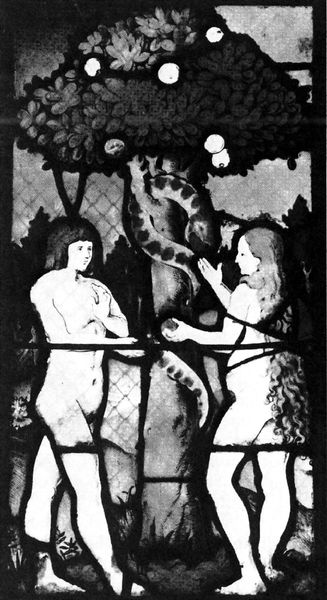
Titel: Sündenfall
Standort: Schwäbisch Hall, St. Michael (EU - D - BW)
Schlagwörter: baum, blätter, dunkel, hand, laub, nackt, weiß, bäume, menschen, fenster, frisur, grau, haar, schwarz, obst, zaun, arm, bibel, baumstamm, haare, paar, locken, früchte, beine, apfel, äpfel, füße, zwei, fels, seitenansicht, nabel, baumkrone, foto, adam, eva, paradies, schwarz-weiß, schlange, gefleckt, glasmalerei, sündenfall, hochkant, apfelbaum, baum der erkenntnis, verbot, bleiverglasung, hinterglasmalerei, bl#tter, glasgemälde